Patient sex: F
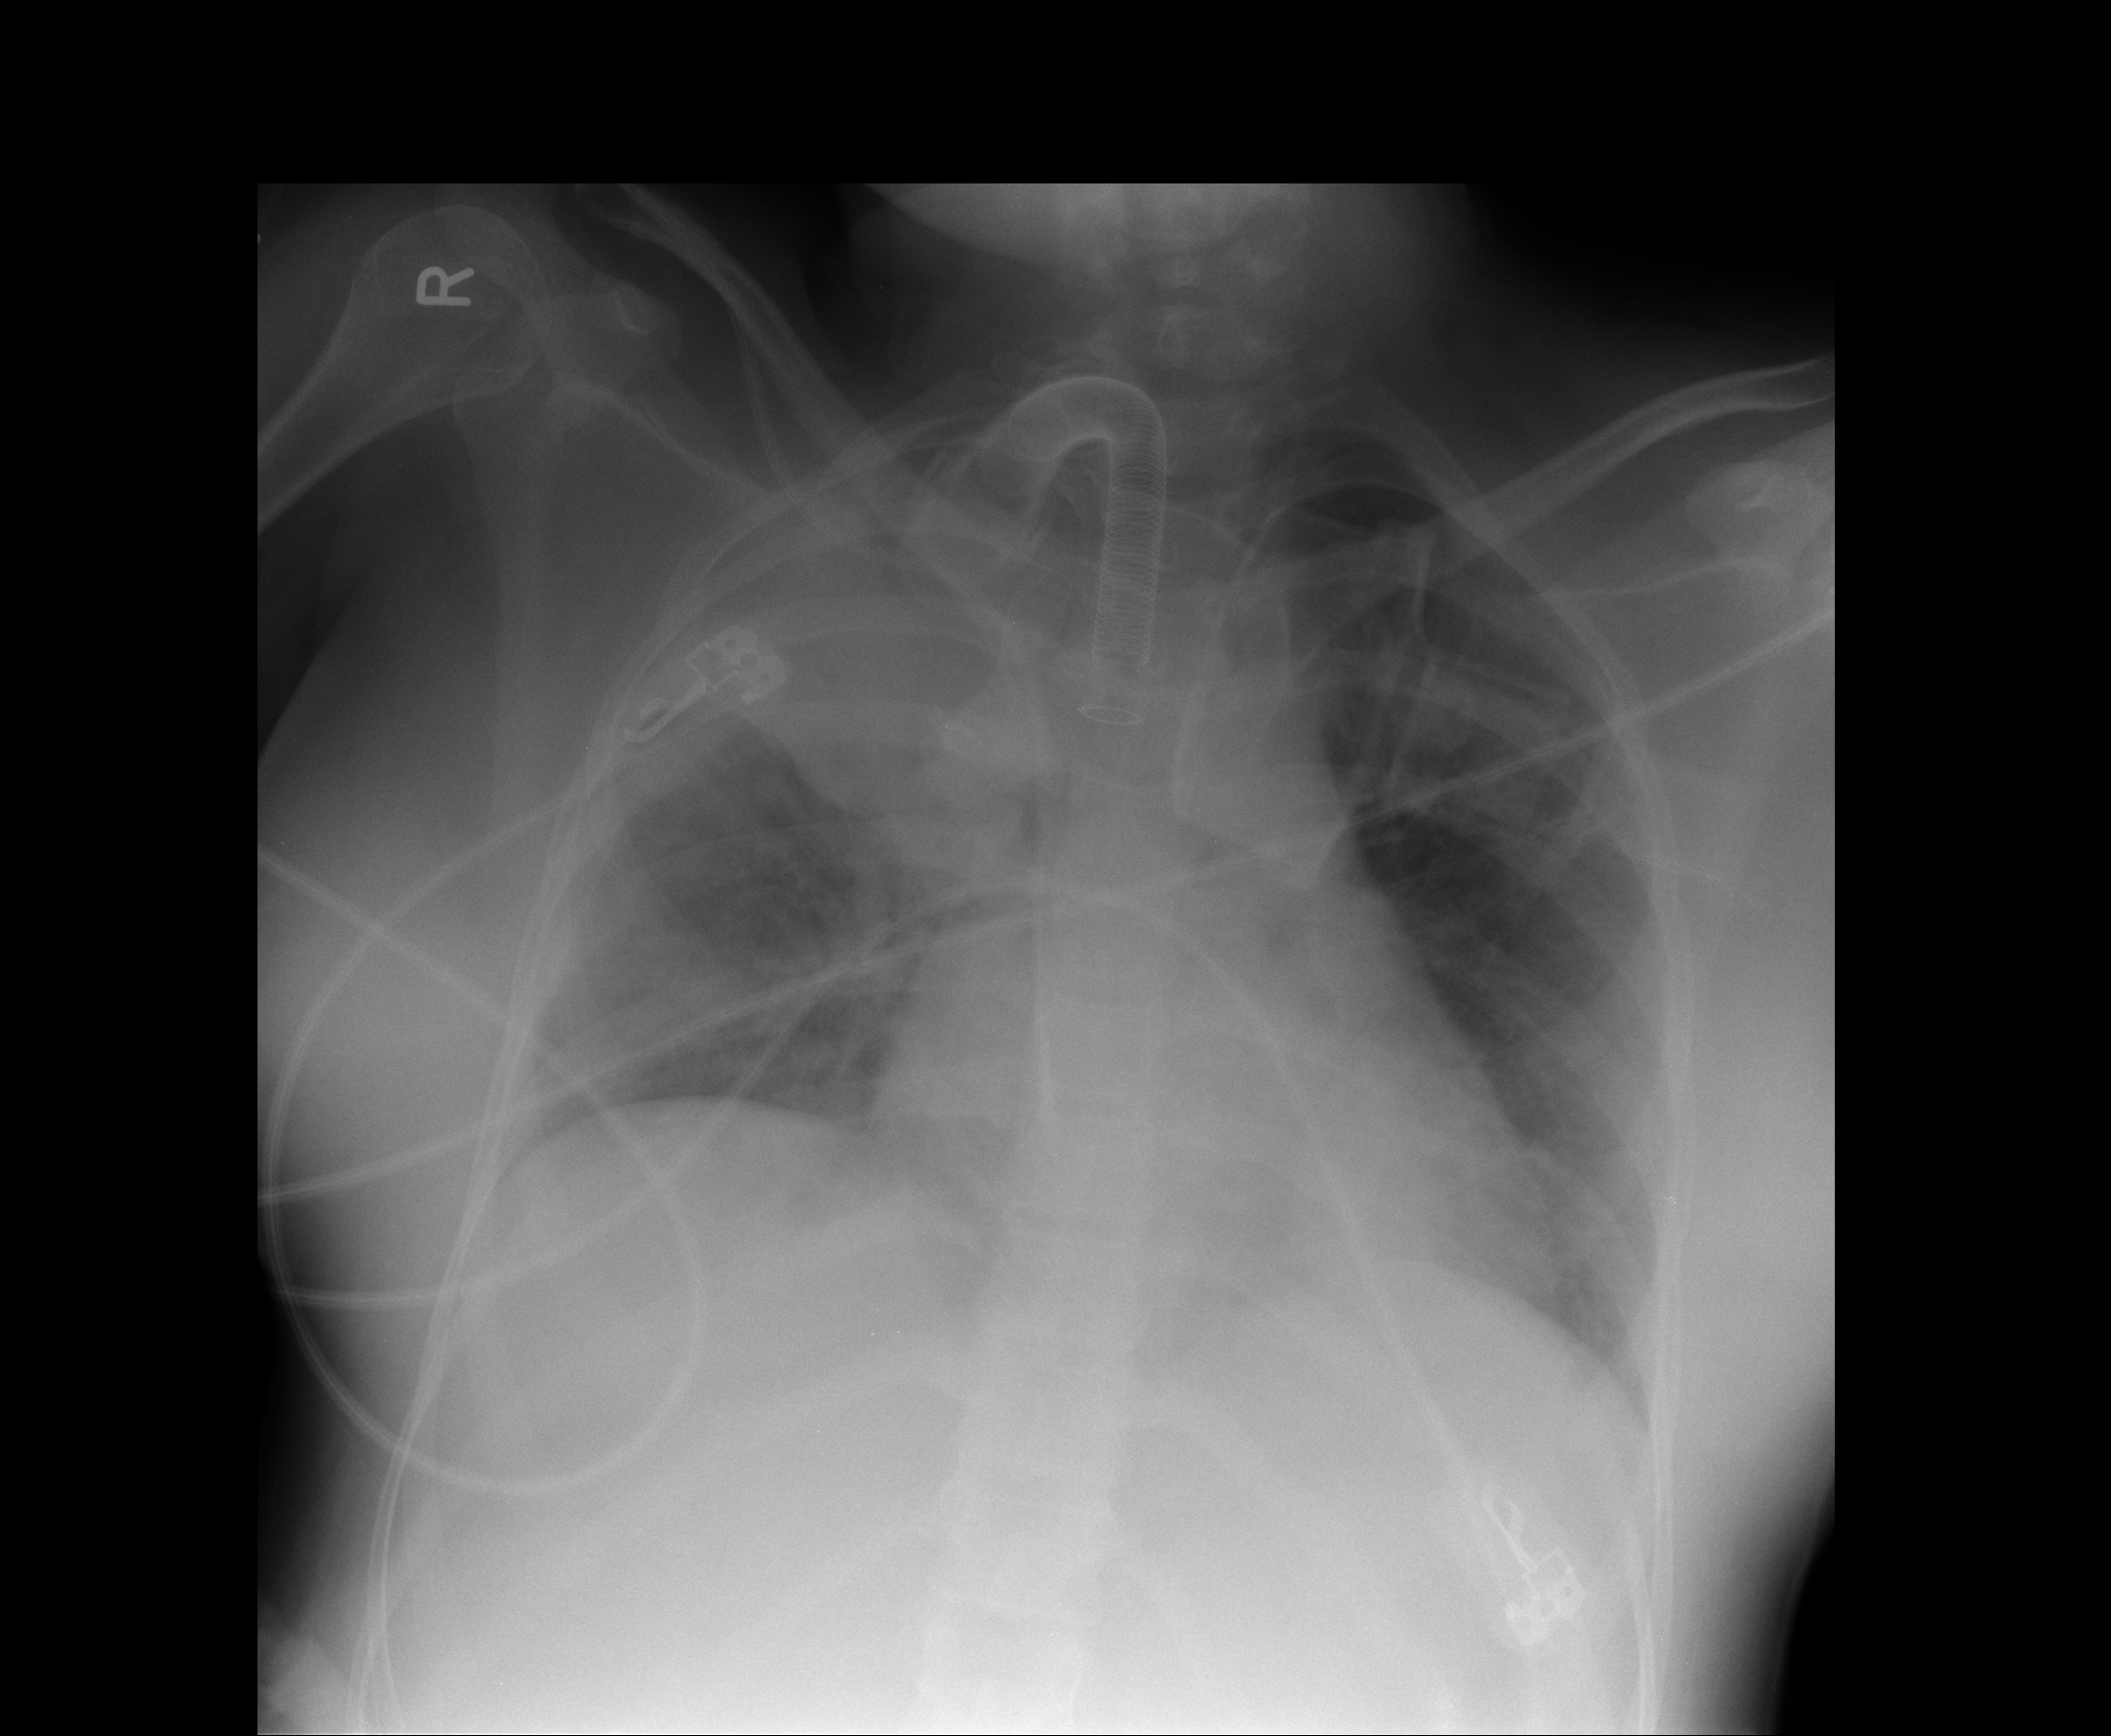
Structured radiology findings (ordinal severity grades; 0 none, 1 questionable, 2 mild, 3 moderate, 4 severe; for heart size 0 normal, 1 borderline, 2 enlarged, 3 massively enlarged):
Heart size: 0
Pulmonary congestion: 0
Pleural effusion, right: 0
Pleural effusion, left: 0
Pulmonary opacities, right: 2
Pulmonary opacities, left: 1
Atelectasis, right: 3
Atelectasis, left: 0